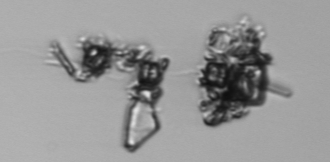
Label: Thalassiosira_TAG_external_detritus